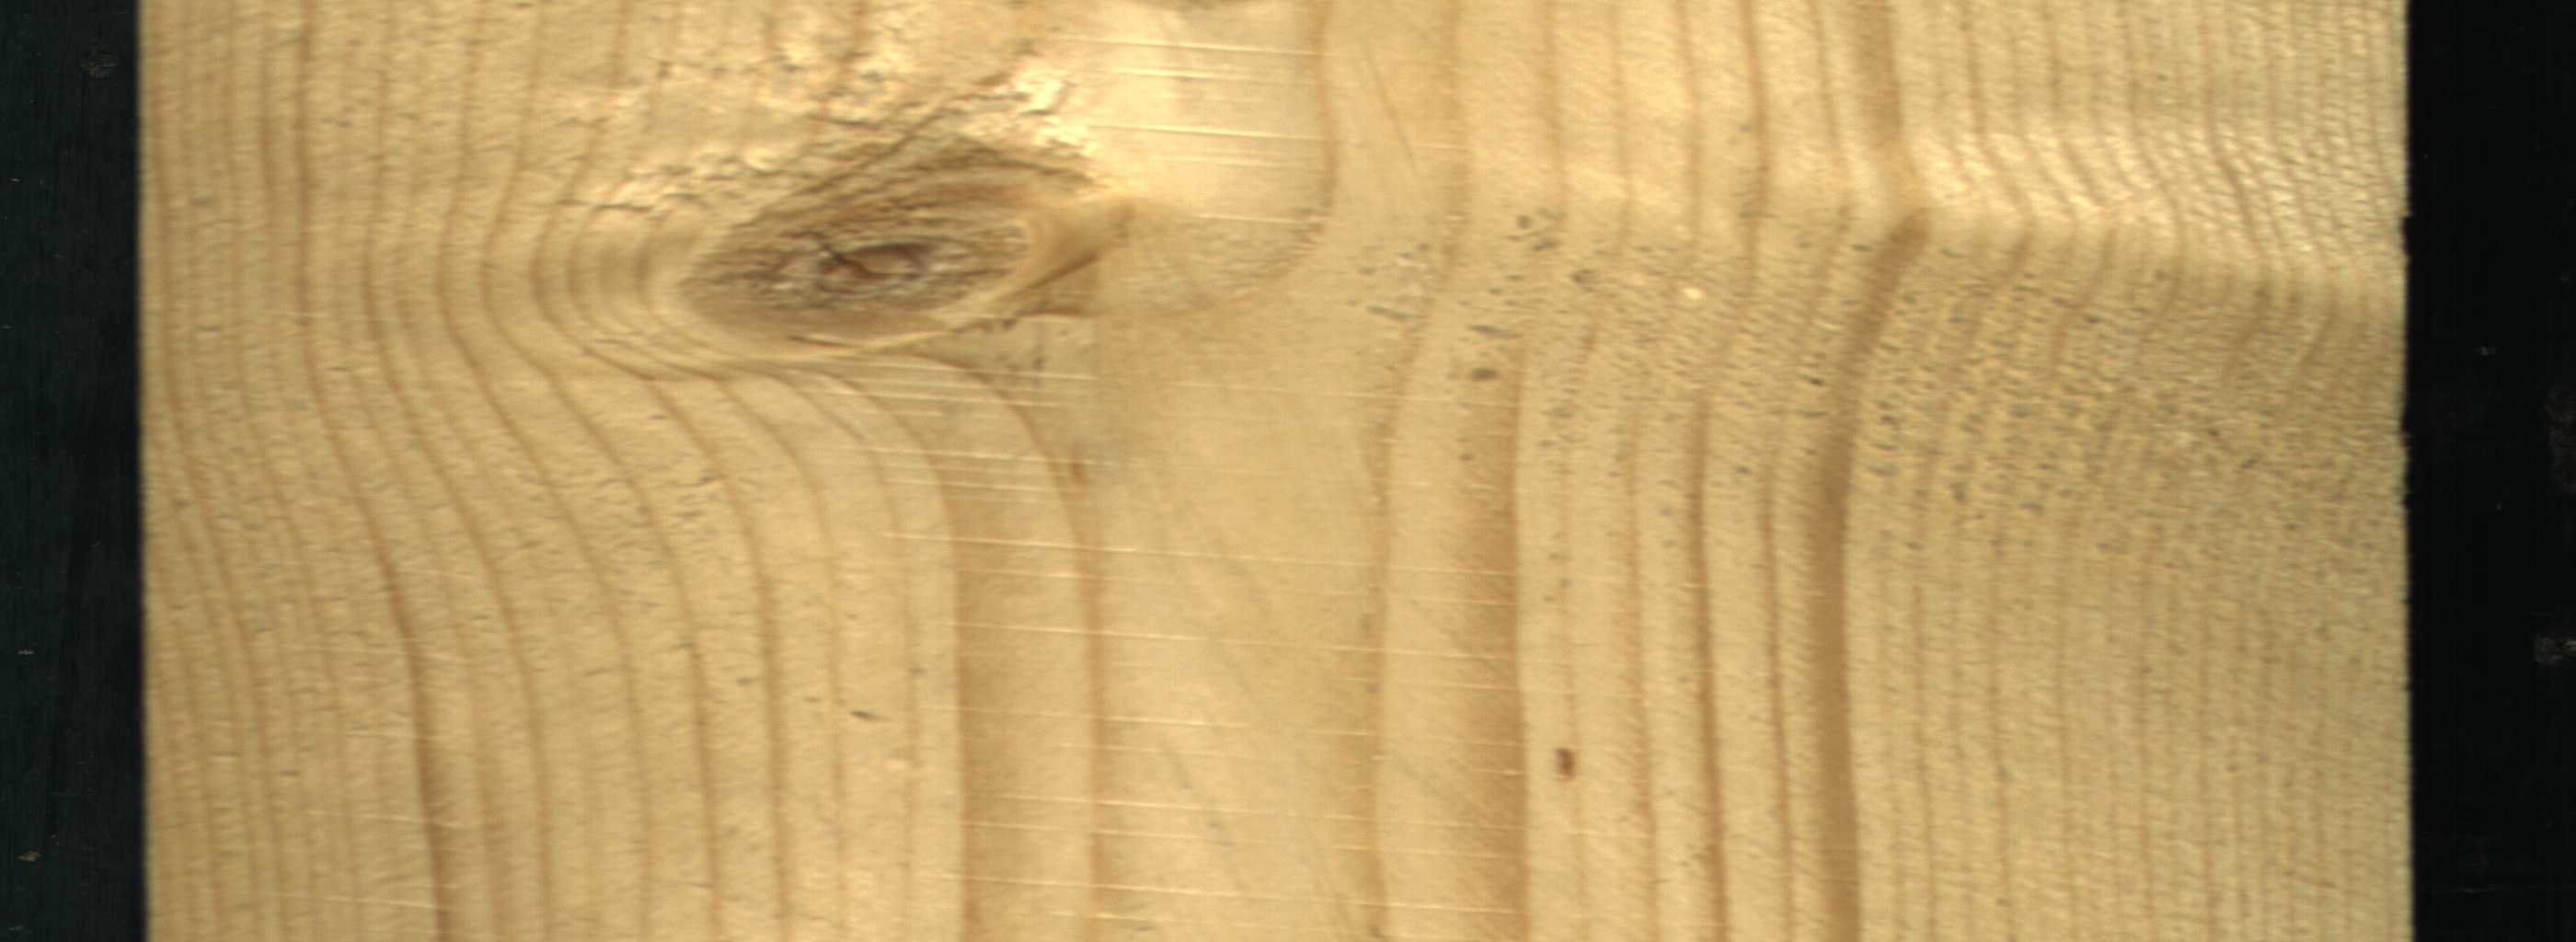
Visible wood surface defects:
knot_with_crack